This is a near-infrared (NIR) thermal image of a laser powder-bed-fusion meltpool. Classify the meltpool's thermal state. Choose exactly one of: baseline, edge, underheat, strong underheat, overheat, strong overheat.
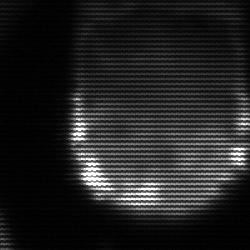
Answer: edge